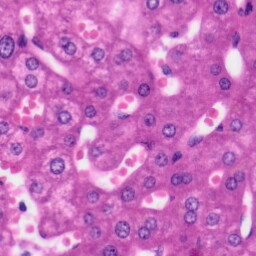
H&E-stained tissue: Liver